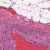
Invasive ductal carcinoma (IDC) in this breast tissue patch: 0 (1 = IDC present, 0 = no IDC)